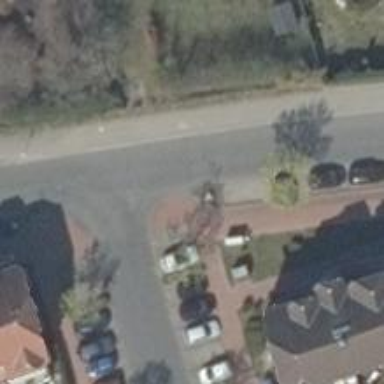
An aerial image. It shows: Unmarked road crossing.